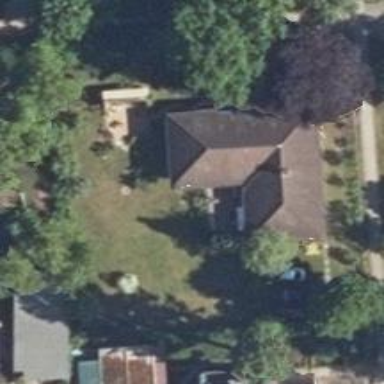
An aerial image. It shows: House with hipped roof.